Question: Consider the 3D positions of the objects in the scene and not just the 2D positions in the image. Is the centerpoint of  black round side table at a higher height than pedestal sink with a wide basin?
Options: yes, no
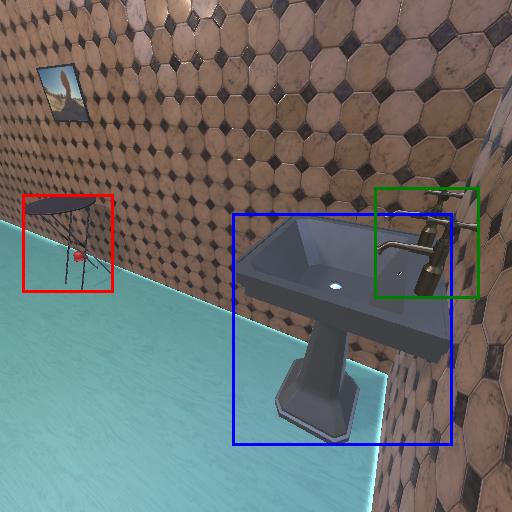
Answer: yes